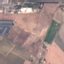
Land use / land cover class: PermanentCrop